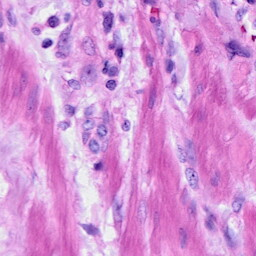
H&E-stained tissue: Ovarian